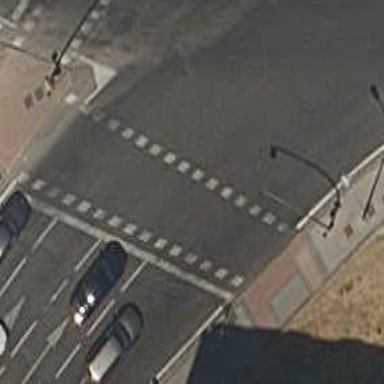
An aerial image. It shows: Road with traffic signals at crossing.